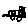
Label: car